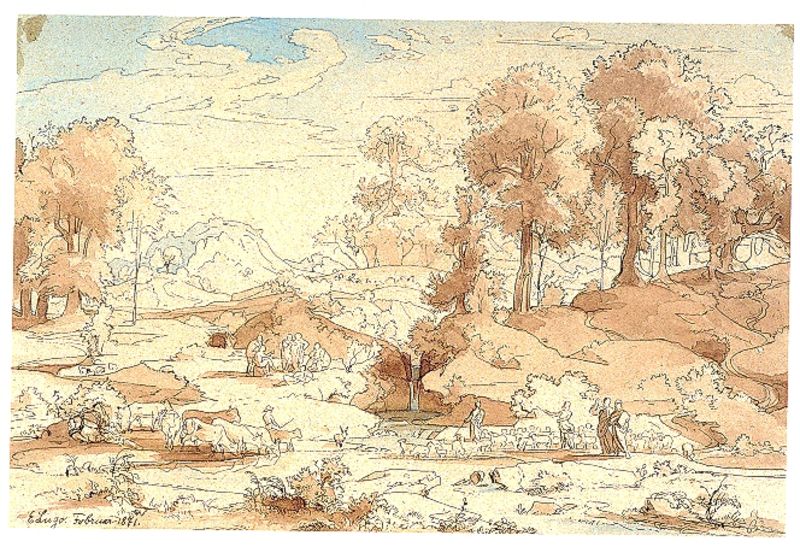
Titel: Heroische Landschaft mit Hirten am Wasser
Künstler: Emil Lugo
Standort: Karlsruhe
Institution: Staatliche Kunsthalle Karlsruhe
Schlagwörter: baum, berg, blau, feder, felsen, feuer, gemälde, gruppe, himmel, laub, mann, schatten, wasser, weiß, wolken, aquarell, bäume, fluss, gelb, landschaft, menschen, ocker, see, sitzen, teich, äste, braun, frau, hell, hut, licht, männer, orange, pastell, reden, schwarz, skizze, zeichnung, gras, rot, tier, tiere, weg, wiese, wolke, beige, leute, blass, mensch, steine, bild, gelehrte, signatur, bach, baumstamm, feld, felder, ferne, flusslauf, häuser, hügel, kühe, natur, stamm, strauch, vieh, weide, weite, busch, büsche, gebüsch, sonne, sträucher, wege, wiesen, insel, paar, personen, pflanzen, rosa, wald, wasserfall, zart, bauern, esel, landleben, pferde, stock, himmelblau, farbig, holzschnitt, japan, sommer, passanten, stab, studie, datierung, abstrakt, berge, fels, gebirge, dorf, farbe, herde, kuh, monochrom, rind, alm, linien, naiv, ausflug, idylle, rast, sepia, figuren, romantik, querformat, staffage, stämme, weib, weiber, inschrift, manet, zeigen, striche, bauer, umriss, waldrand, paradies, laviert, tusche, rinder, schaf, antike, rinnsal, linie, fern, lichtung, lithographie, schraffuren, holzstich, radierung, stich, illustration, konturen, entwurf, pinsel, litografie, wachs, negativ, landschaftsbild, leben, buchen, toga, wanderer, brauntöne, siena, rötlich, bachlauf, wäldchen, tränke, signac, tränken, spaziergänger, freundlich, arkadien, eichen, kupferstich, schafe, ochse, ochsen, hirte, hirten, schäfer, rinsal, rötel, umrisslinien, wanderung, lavierung, baäume, ziegen, coloriert, schafherde, bukolisch, skize, kälber, böume, wiede, herden, hirt, schad, mensh, philosophen, rinderherde, duftig, federzeichung, ziegenherde, landschaaft, wasch, langschaft, vorgergrund, sträucehr, ze, e, landscchaft, monogrom, 1871, #hut, tierherden, hedren, derden, schäfe, küh, kupferstichkabinett, ku, lihtung, gewaschen, ungesättigt, konzuten, paar spaziergänger, staffafe, zeichnung coloriert, braun-weiss